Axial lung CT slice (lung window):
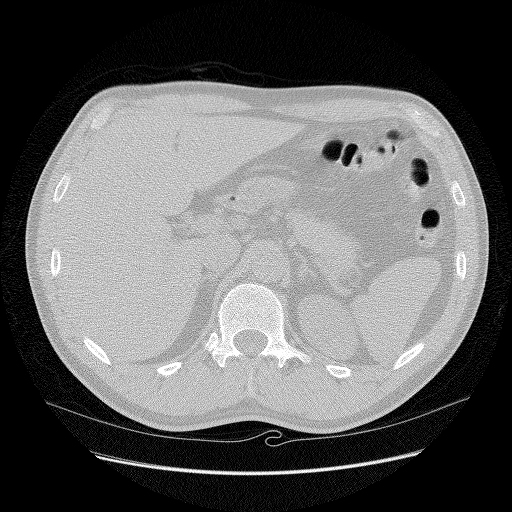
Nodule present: no